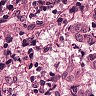
Metastatic tissue present: yes